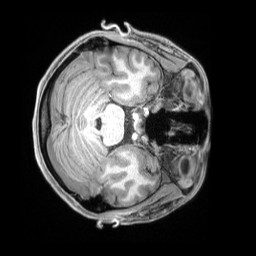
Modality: T1w
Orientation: axial
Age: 19
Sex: female
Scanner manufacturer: siemens
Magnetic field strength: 3 T
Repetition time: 2.4 s
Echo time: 0.00226 s